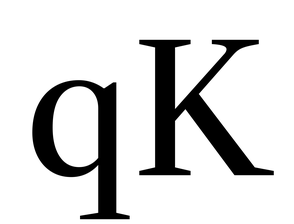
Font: LibreCaslonText_Regular